Milling tool wear sample.
Tool blade image: 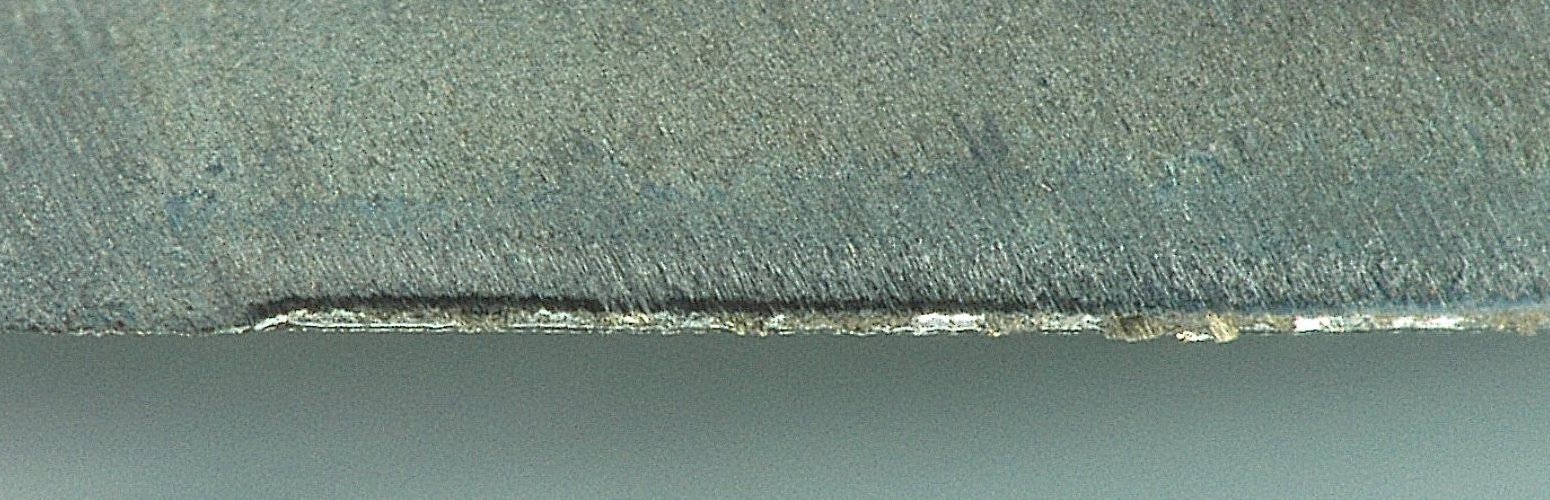
Chip image: 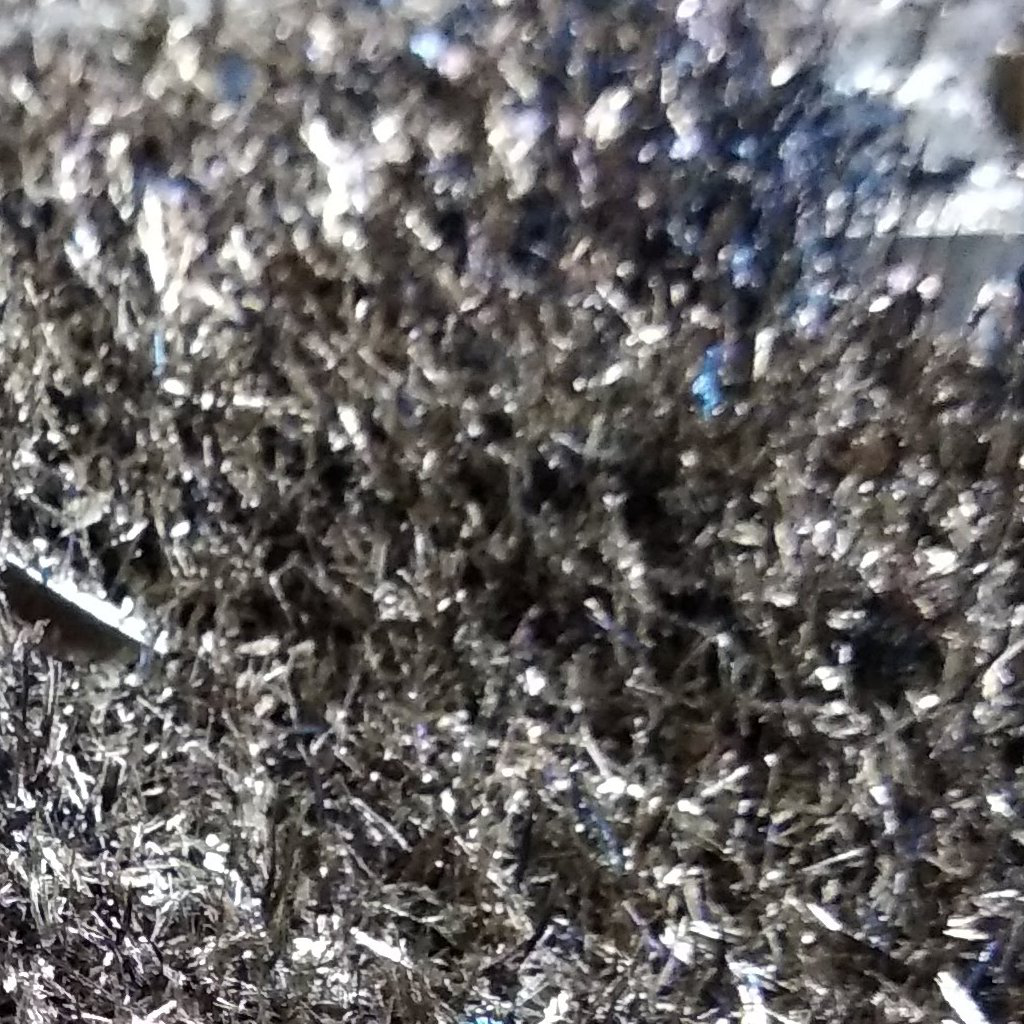
Workpiece image: 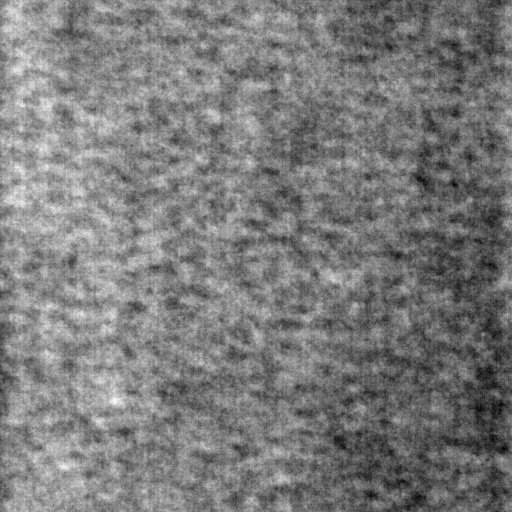
Tool wear state: used
Gaps: 14.24
Flank wear: 91.73
Overhang: 8
Force-signal Mel-spectrograms (X, Y, Z axes): 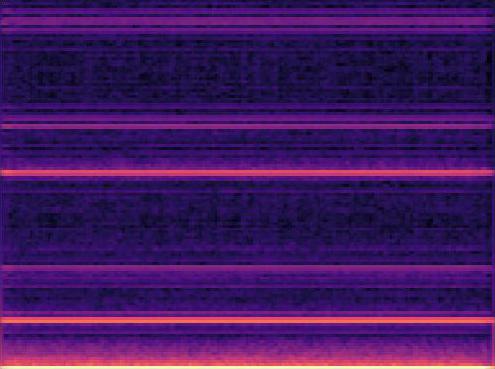 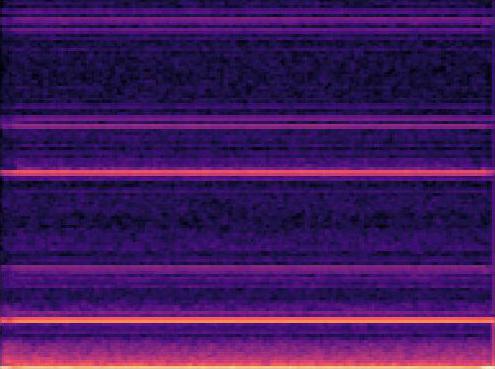 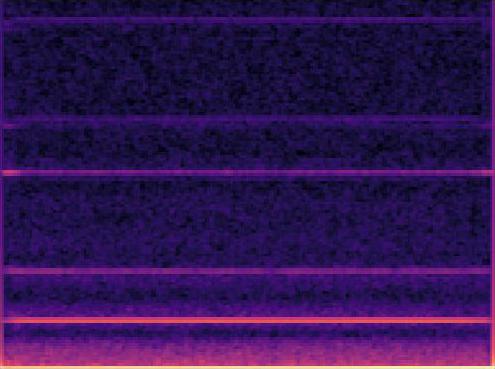
Force-signal scalograms (X, Y, Z axes): 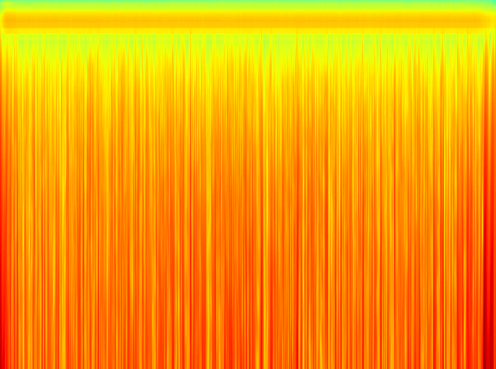 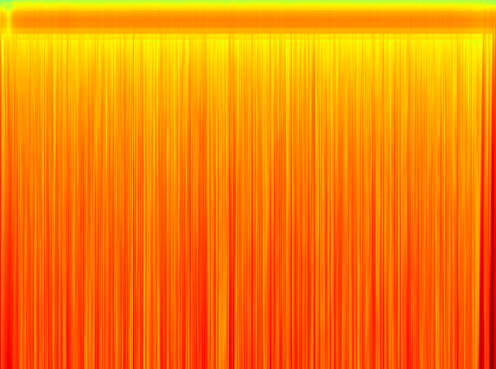 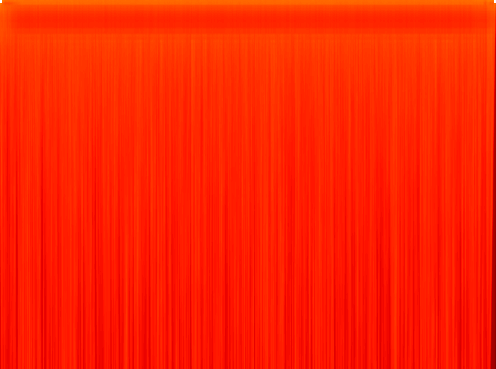
Force phase: steady_state_stabilization_wear